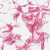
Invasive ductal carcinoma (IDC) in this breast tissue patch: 0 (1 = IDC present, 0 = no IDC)